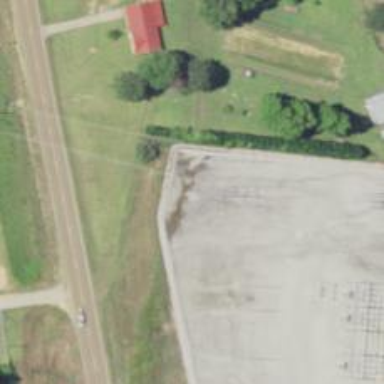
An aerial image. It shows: Power pole.